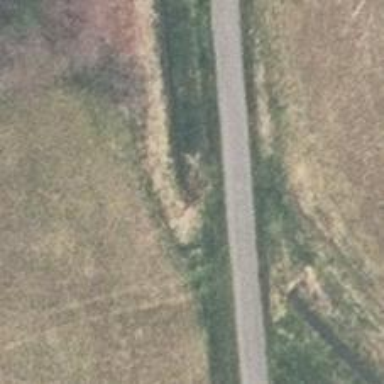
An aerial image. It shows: Culvert tunnel.